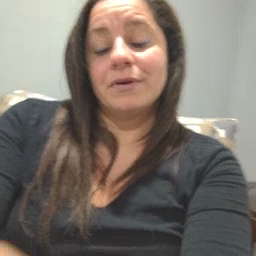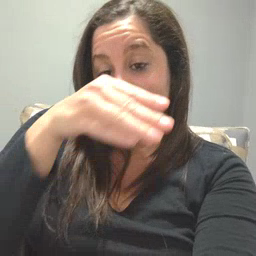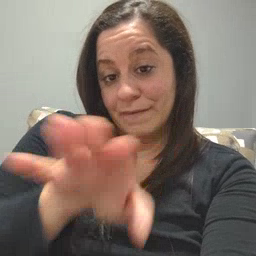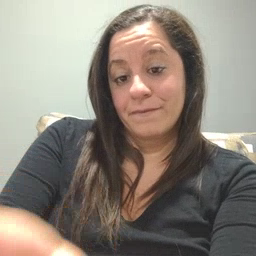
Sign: elephant